Question: I am trying to apply a region to a window outside my application using
'''
[DllImport("user32.dll")]
static extern IntPtr SetWindowRgn(IntPtr hWnd, IntPtr hRgn, bool bRedraw);
[DllImport("gdi32.dll")]
static extern IntPtr CreateRectRgn(int x1, int y1, int x2, int y2);
internal void Cut(IntPtr handle)
{
SetWindowRgn(handle, CreateRectRgn(0, 0, 100, 200), true);
}
'''
But it does not cut the window border in Windows 7. Note it is not clickable but does move when the border that is within the region is dragged.

What am I missing?
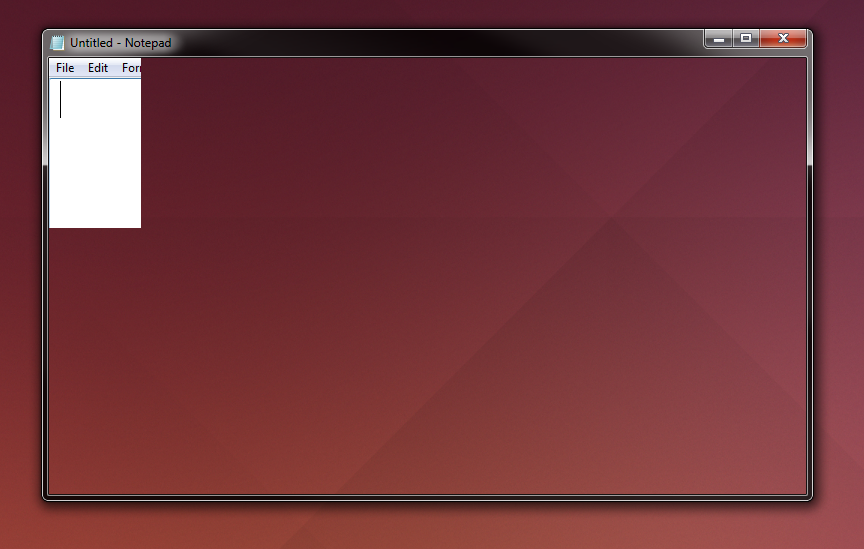
Answer: Looks like you can't according to <URL>. So I figured there's two options.
## 1. Turn off Aero

## 2. Get rid of the border
In my case I didn't need the border so I used <URL> to remove it
'''
var style = GetWindowLong(handle, GWL_STYLE);
style &= ~(WS_CAPTION | WS_THICKFRAME | WS_MINIMIZE | WS_MAXIMIZE | WS_SYSMENU);
SetWindowLong(handle, GWL_STYLE, style);
'''